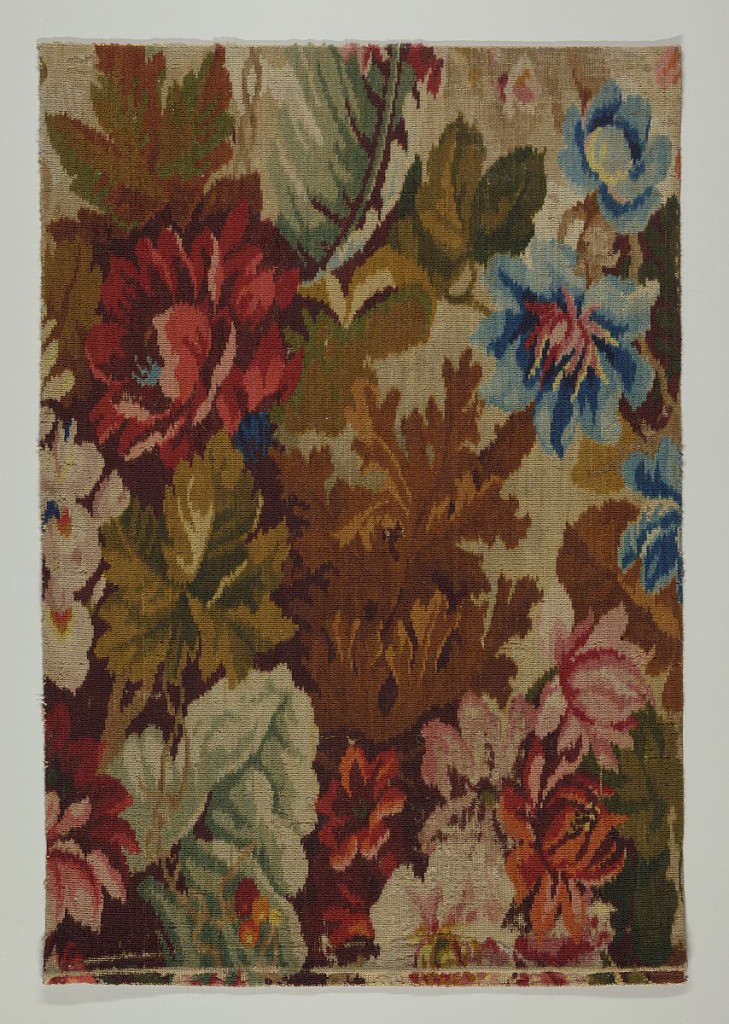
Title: Carpet fragment
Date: ca. 1832
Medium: wool, bast fiber Technique: uncut loops of a printed warp secured in a plain weave foundation
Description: Rectangle of "Tapestry Brussels" carpeting with large flowers and leaves in deep rich colors in blurred impressionistic style.